Question: My Android studio project has an app module which is android framework dependent, I have created a new module called domain and it contains only pure java classes and a few test classes.
In this module's build.gradle file, I have added junit and mockito libraries for testing purpose as follows:
'''
apply plugin: 'java'
sourceCompatibility = 1.7
targetCompatibility = 1.7
dependencies {
testCompile 'junit:junit:4.11'
testCompile 'org.mockito:mockito-core:1.9.5'
compile project(':common')
compile project(':model')
//test dependencies
}
'''
But Android Studio is giving me '!!! JUnit version 3.8 or later expected' error message whenever I try to execute the test class.
All the suggested solutions to this problem is to open the Project Structure | Modules | Dependencies, and move the junit-4.7.jar up, so that it comes before Android 1.6 Platform in the classpath.
In fact, I have tried to implement this solution but the problem still exists.

Any idea on how to resolve this issue?
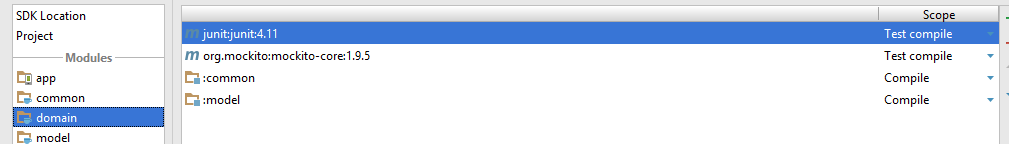
Answer: I managed to solve the problem by by changing the following in .iml file
from:
'''
<component name="NewModuleRootManager" inherit-compiler-output="true">
'''
to:
'''
<orderEntry type="inheritedJdk" />
'''